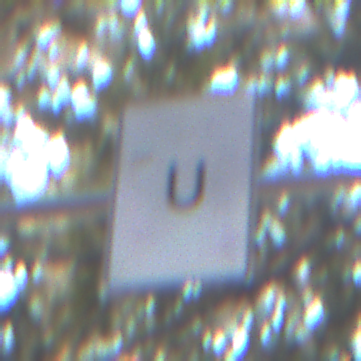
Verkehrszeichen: AnkuendigungOderFortsetzungUmleitungOhnePfeilsymbol
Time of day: MorningAfternoon
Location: Outdoor (Suburban)
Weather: PartlyCloudy
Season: NotSpecified
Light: Natural